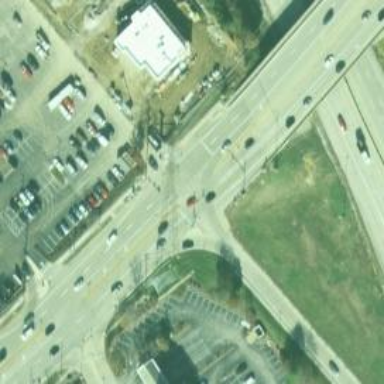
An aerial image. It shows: Crossing with line markings on the road.